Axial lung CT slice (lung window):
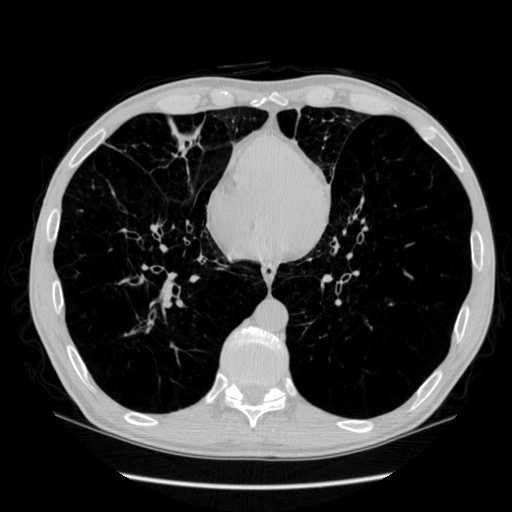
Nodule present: no